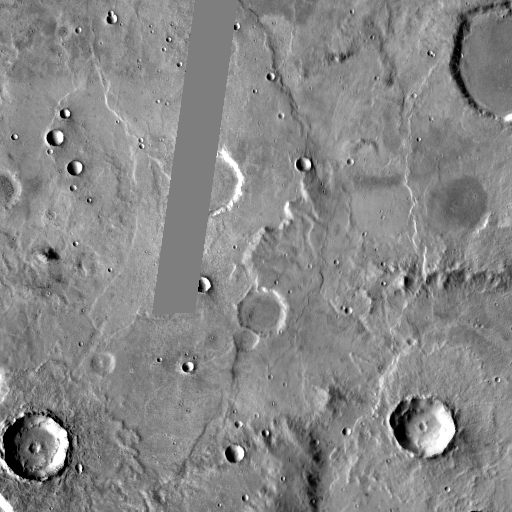
Crater classes present: Background, Other, Layered, Buried, Secondary